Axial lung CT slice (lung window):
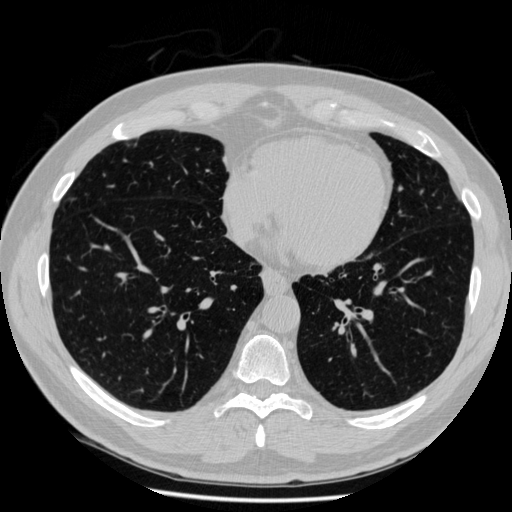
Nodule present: no